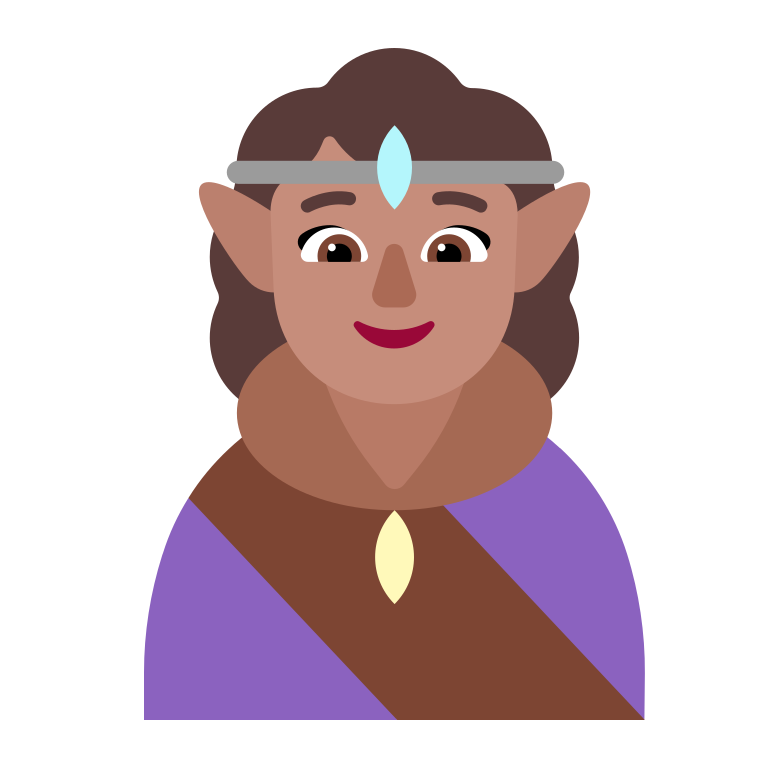
woman elf flat